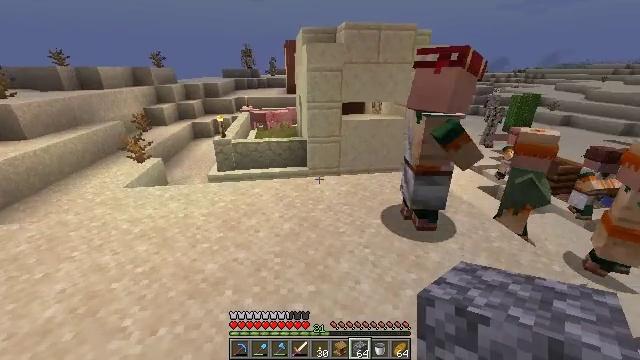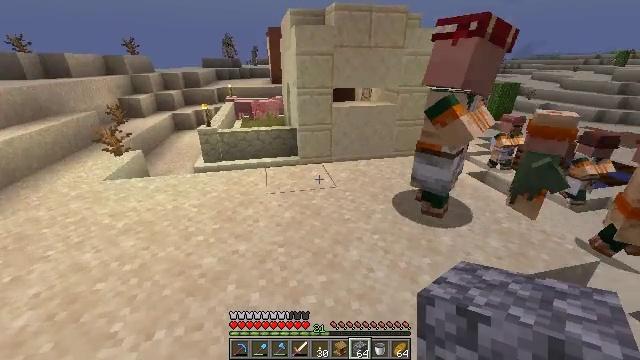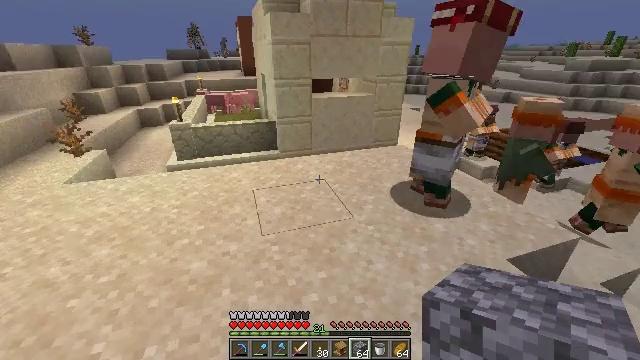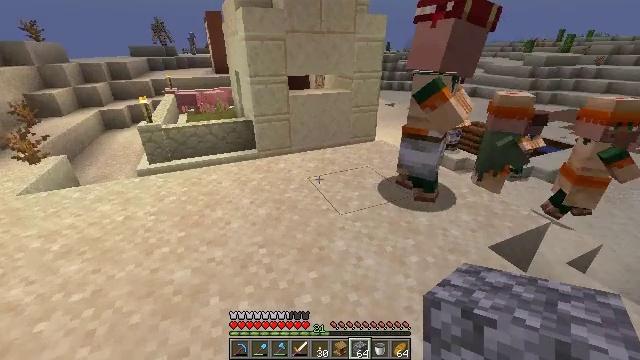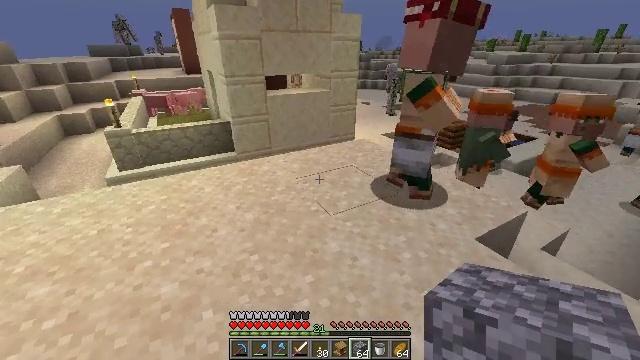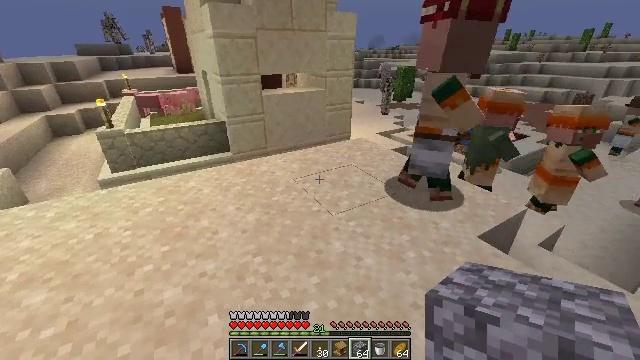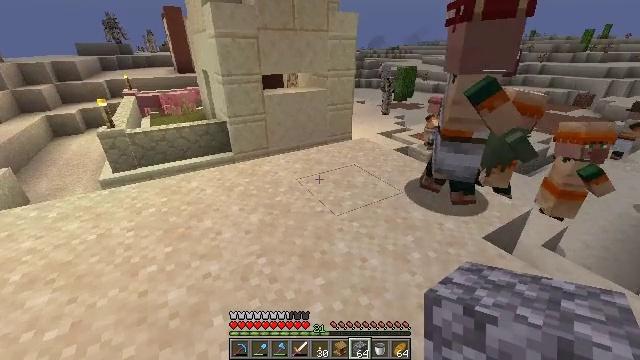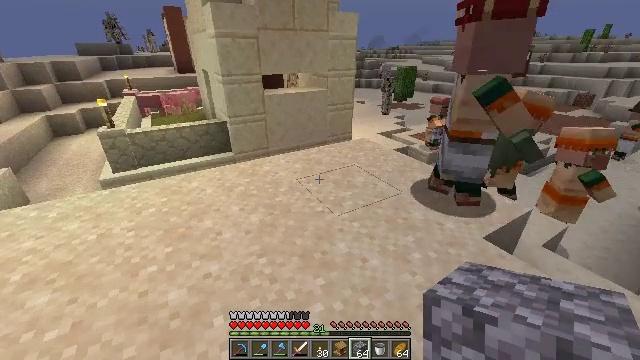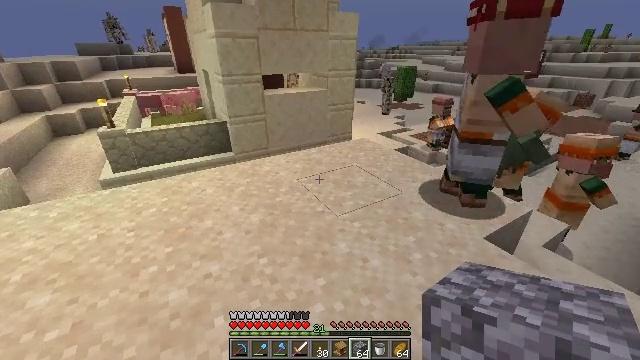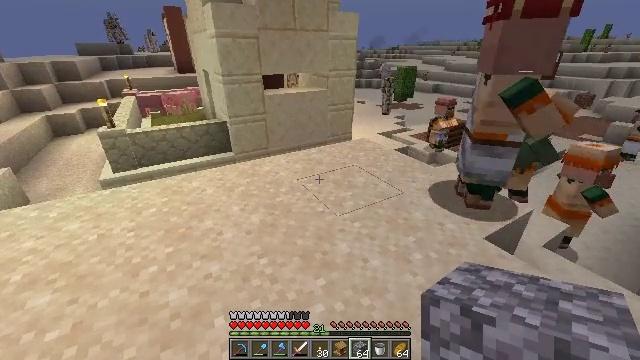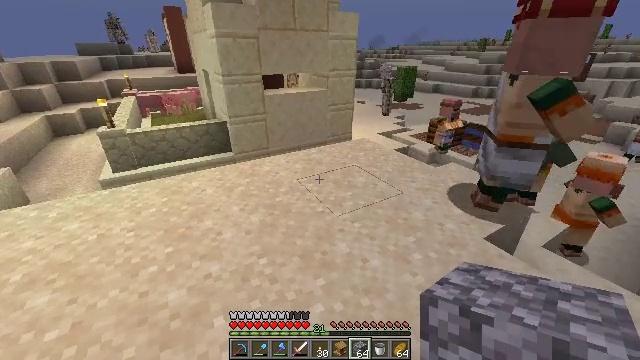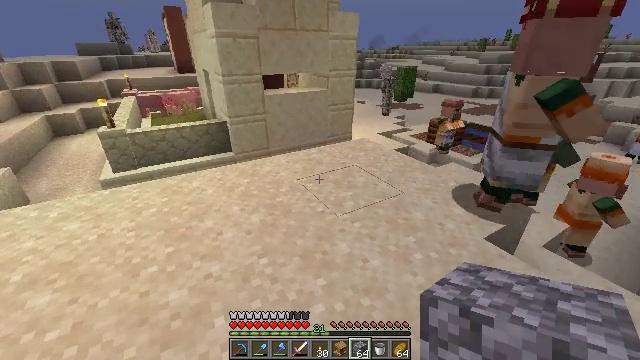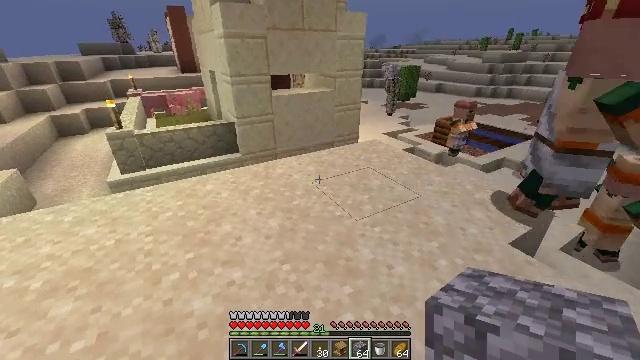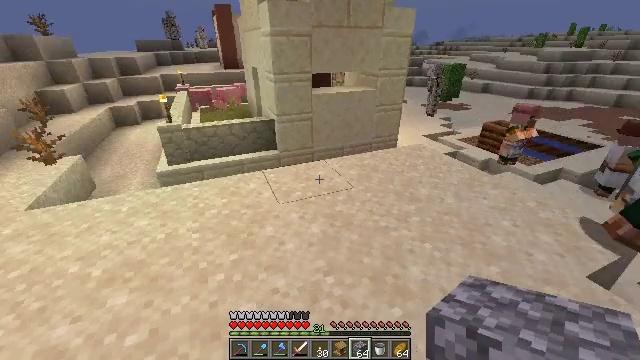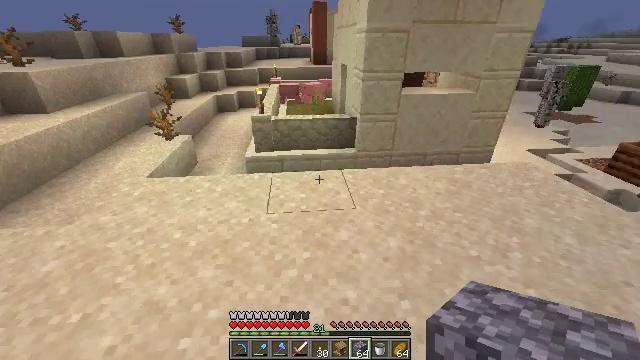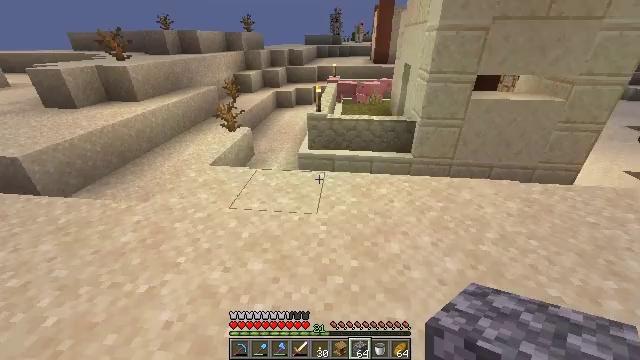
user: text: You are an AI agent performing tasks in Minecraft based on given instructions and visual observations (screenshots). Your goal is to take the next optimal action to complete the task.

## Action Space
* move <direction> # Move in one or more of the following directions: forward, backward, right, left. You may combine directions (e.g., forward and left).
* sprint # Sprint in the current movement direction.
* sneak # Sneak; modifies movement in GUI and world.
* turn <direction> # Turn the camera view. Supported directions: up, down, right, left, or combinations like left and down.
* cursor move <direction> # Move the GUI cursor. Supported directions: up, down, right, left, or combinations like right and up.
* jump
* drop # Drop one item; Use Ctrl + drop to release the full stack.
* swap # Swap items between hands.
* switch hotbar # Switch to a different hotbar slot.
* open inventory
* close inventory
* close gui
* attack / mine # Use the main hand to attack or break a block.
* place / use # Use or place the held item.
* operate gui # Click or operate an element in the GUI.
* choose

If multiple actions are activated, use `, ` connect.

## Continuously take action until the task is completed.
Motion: motion action
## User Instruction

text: Gather smooth sandstone from desert temples or structures.
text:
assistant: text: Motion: move forward and move left, turn right and down
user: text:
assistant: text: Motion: turn right and down
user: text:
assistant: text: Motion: turn right
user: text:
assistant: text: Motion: turn right
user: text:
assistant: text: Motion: turn right
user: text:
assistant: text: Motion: no_op
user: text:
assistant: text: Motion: no_op
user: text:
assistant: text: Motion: no_op
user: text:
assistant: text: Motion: no_op
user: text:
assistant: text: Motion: no_op
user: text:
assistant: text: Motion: move left
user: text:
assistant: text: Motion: move forward and move left
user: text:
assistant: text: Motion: move forward and move left, turn left
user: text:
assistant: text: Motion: move forward and move left, turn left
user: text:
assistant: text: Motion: move forward and move left, turn left
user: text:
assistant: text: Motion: move forward and move left
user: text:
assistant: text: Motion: move forward and move left
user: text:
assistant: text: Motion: move forward and move left
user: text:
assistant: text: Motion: move forward
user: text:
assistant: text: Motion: no_op
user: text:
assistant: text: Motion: no_op
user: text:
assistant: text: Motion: no_op
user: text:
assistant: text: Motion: no_op
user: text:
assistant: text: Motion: no_op
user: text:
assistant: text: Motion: no_op
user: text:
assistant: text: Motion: no_op
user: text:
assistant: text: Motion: turn right
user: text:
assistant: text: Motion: turn right and up
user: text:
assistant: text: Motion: turn right
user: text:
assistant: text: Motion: turn right and down